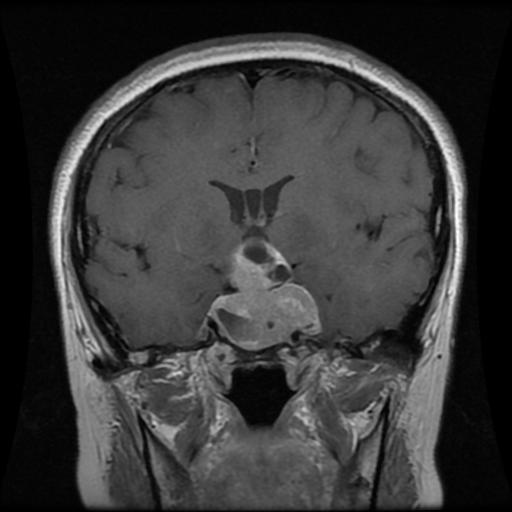
Label: pituitary